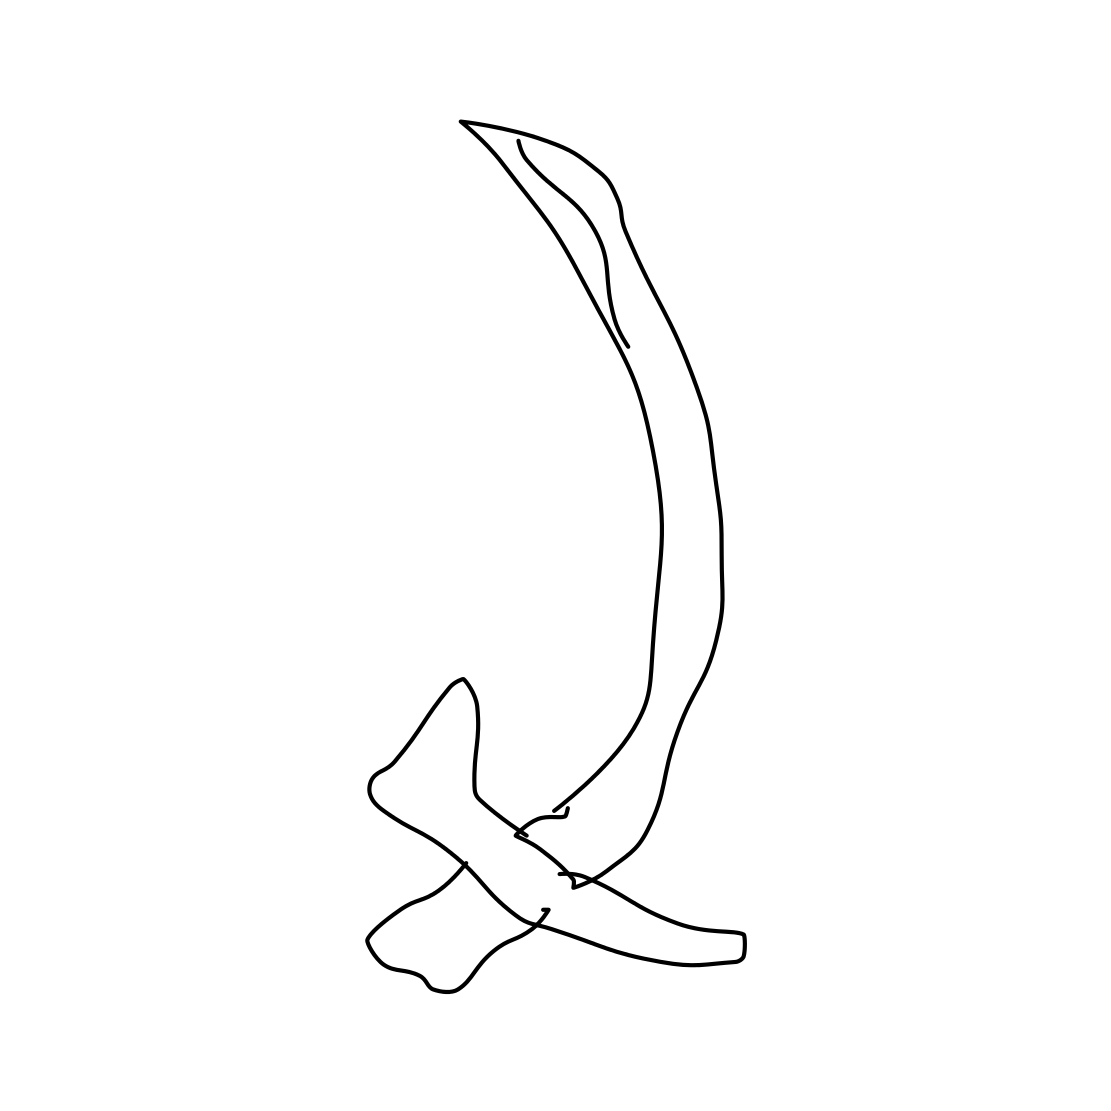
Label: sword